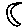
Label: moon